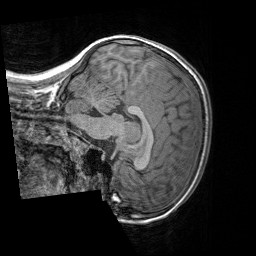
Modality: T1w
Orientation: sagittal
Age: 8
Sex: female
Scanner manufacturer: siemens
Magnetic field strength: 3 T
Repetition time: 1.65 s
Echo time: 0.00203 s